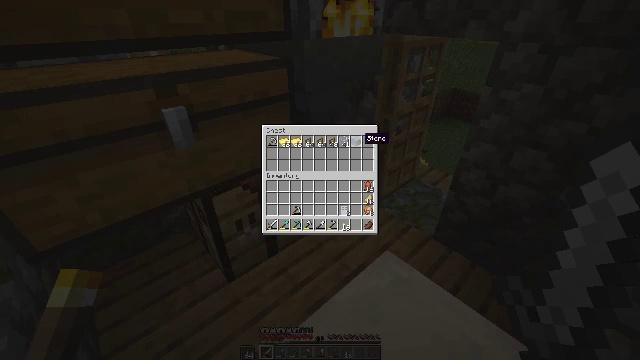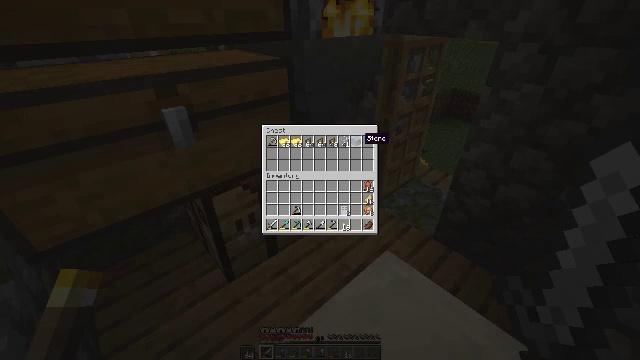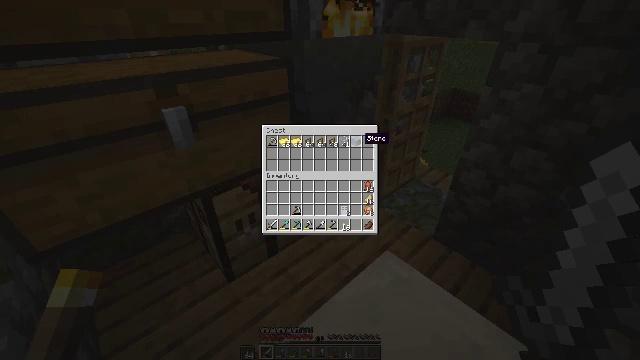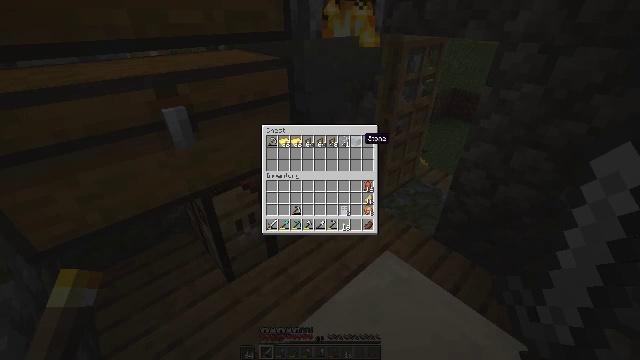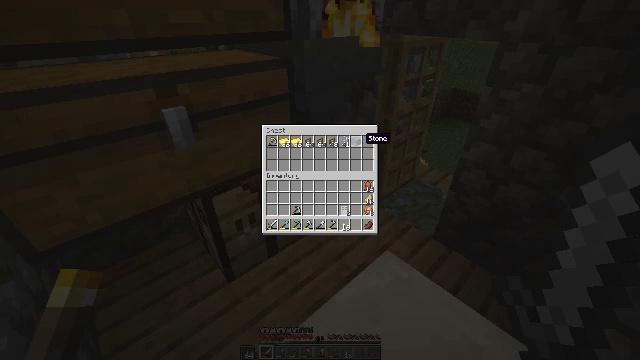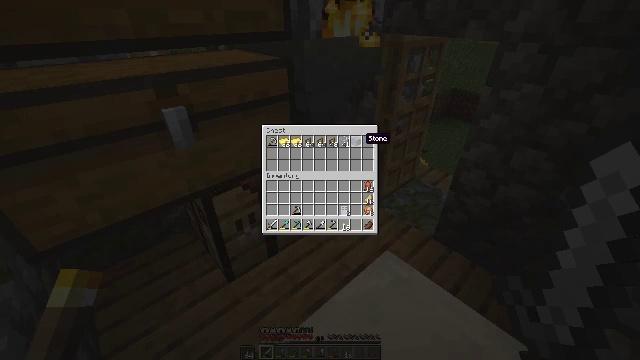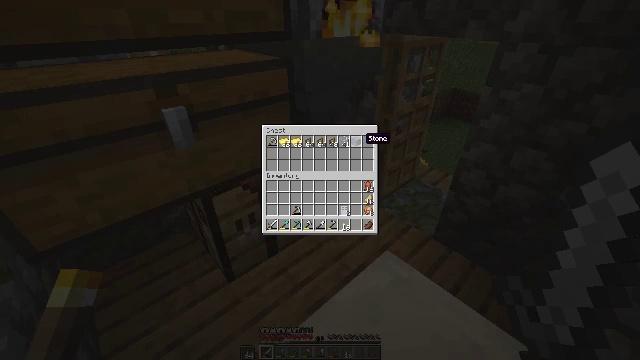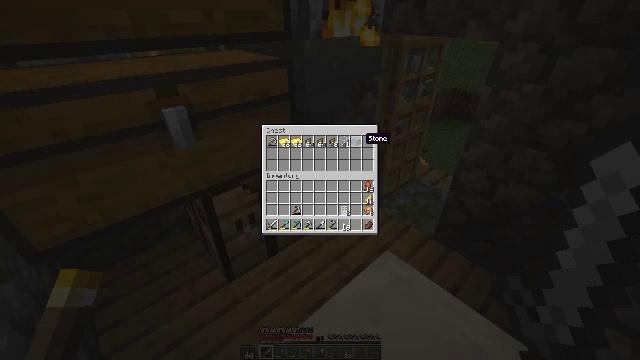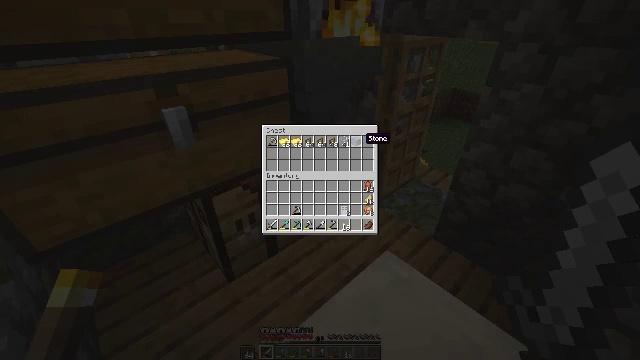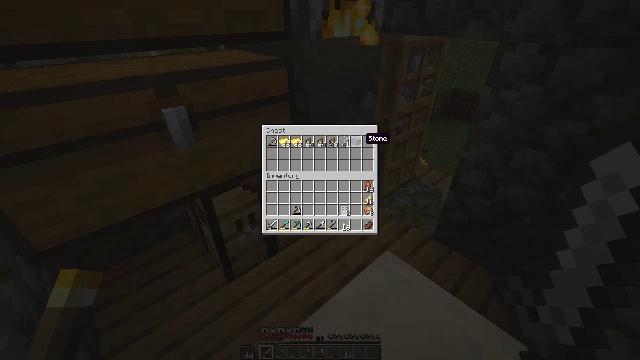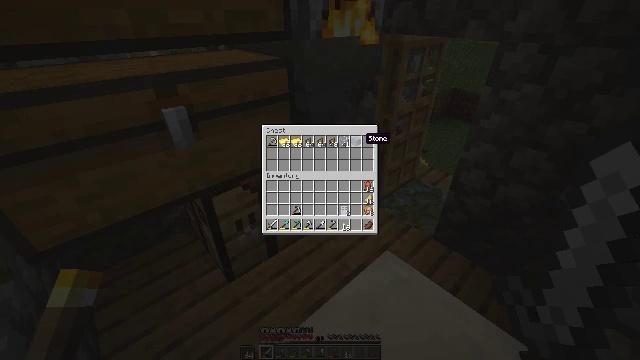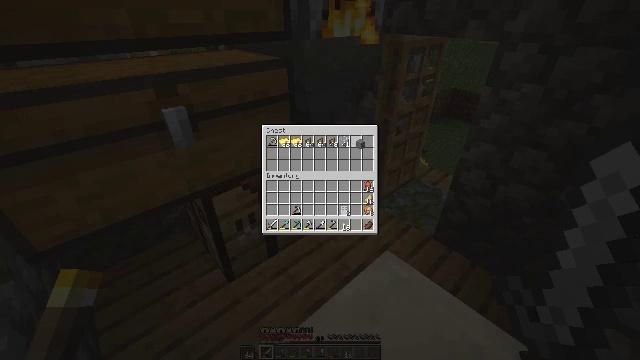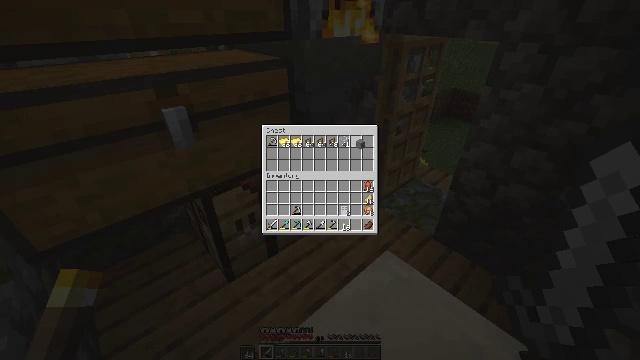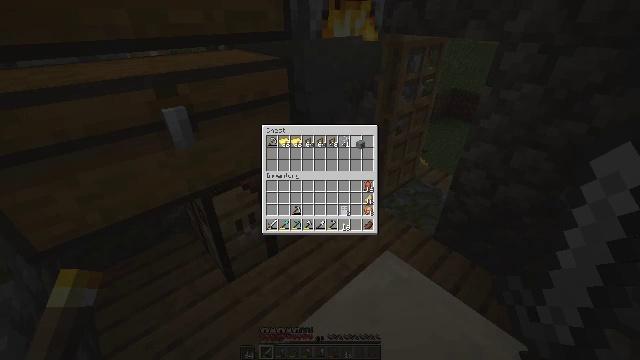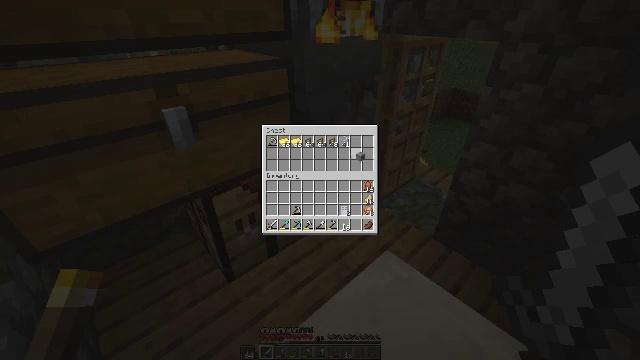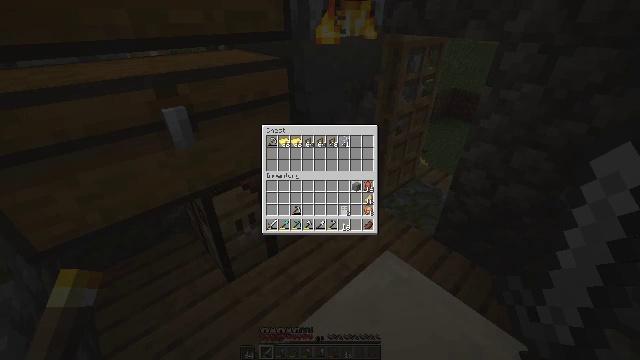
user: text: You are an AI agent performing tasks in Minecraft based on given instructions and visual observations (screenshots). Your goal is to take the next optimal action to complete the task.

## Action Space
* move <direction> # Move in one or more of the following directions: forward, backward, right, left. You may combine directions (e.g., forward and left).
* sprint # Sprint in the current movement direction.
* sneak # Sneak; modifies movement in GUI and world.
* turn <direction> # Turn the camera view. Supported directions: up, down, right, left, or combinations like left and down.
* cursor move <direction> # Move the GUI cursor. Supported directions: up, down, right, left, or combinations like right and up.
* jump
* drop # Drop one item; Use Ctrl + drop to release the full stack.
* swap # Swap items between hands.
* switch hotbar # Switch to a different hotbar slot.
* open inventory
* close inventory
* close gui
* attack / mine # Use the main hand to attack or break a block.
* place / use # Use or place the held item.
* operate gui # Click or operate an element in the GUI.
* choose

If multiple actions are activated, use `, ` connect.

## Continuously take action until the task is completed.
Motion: motion action
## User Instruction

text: Open the crafting menu to craft a stone button.
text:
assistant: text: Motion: no_op
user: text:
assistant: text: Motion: no_op
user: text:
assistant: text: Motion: no_op
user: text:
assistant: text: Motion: no_op
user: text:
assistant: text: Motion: no_op
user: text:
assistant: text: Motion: no_op
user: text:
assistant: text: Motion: no_op
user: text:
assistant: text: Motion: no_op
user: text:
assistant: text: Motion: no_op
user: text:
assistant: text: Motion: no_op
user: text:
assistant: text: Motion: attack / mine
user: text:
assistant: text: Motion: attack / mine
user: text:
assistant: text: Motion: attack / mine
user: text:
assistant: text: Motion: turn down
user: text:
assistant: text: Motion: turn down
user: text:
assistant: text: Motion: turn left and down
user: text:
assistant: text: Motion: turn down
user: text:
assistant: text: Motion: no_op
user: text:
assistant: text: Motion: no_op
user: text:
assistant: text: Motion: no_op
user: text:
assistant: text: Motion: no_op
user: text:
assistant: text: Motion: no_op
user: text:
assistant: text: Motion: no_op
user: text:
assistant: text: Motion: no_op
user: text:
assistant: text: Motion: attack / mine
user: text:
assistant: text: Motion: attack / mine
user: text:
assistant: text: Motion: attack / mine
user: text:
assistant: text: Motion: attack / mine
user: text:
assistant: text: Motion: no_op
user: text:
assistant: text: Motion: no_op